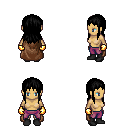
a pixel art fantasy rpg character, female body template, human, tanned skin, brown cape, magenta pants, black unkempt hairstyle, gold gloves, black shoes, four views (front, back, left, right), 2x2 character sprite sheet, small pixel art, hard edges, no anti-aliasing